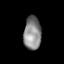
Tissue: lung
Cell type: Others
Senescence score: 0.2304
Nuclear area (px): 563
Mean DAPI intensity: 138.291